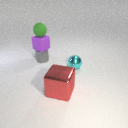
small purple rubber cube below small green rubber sphere